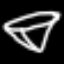
Label: diamond